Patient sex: M
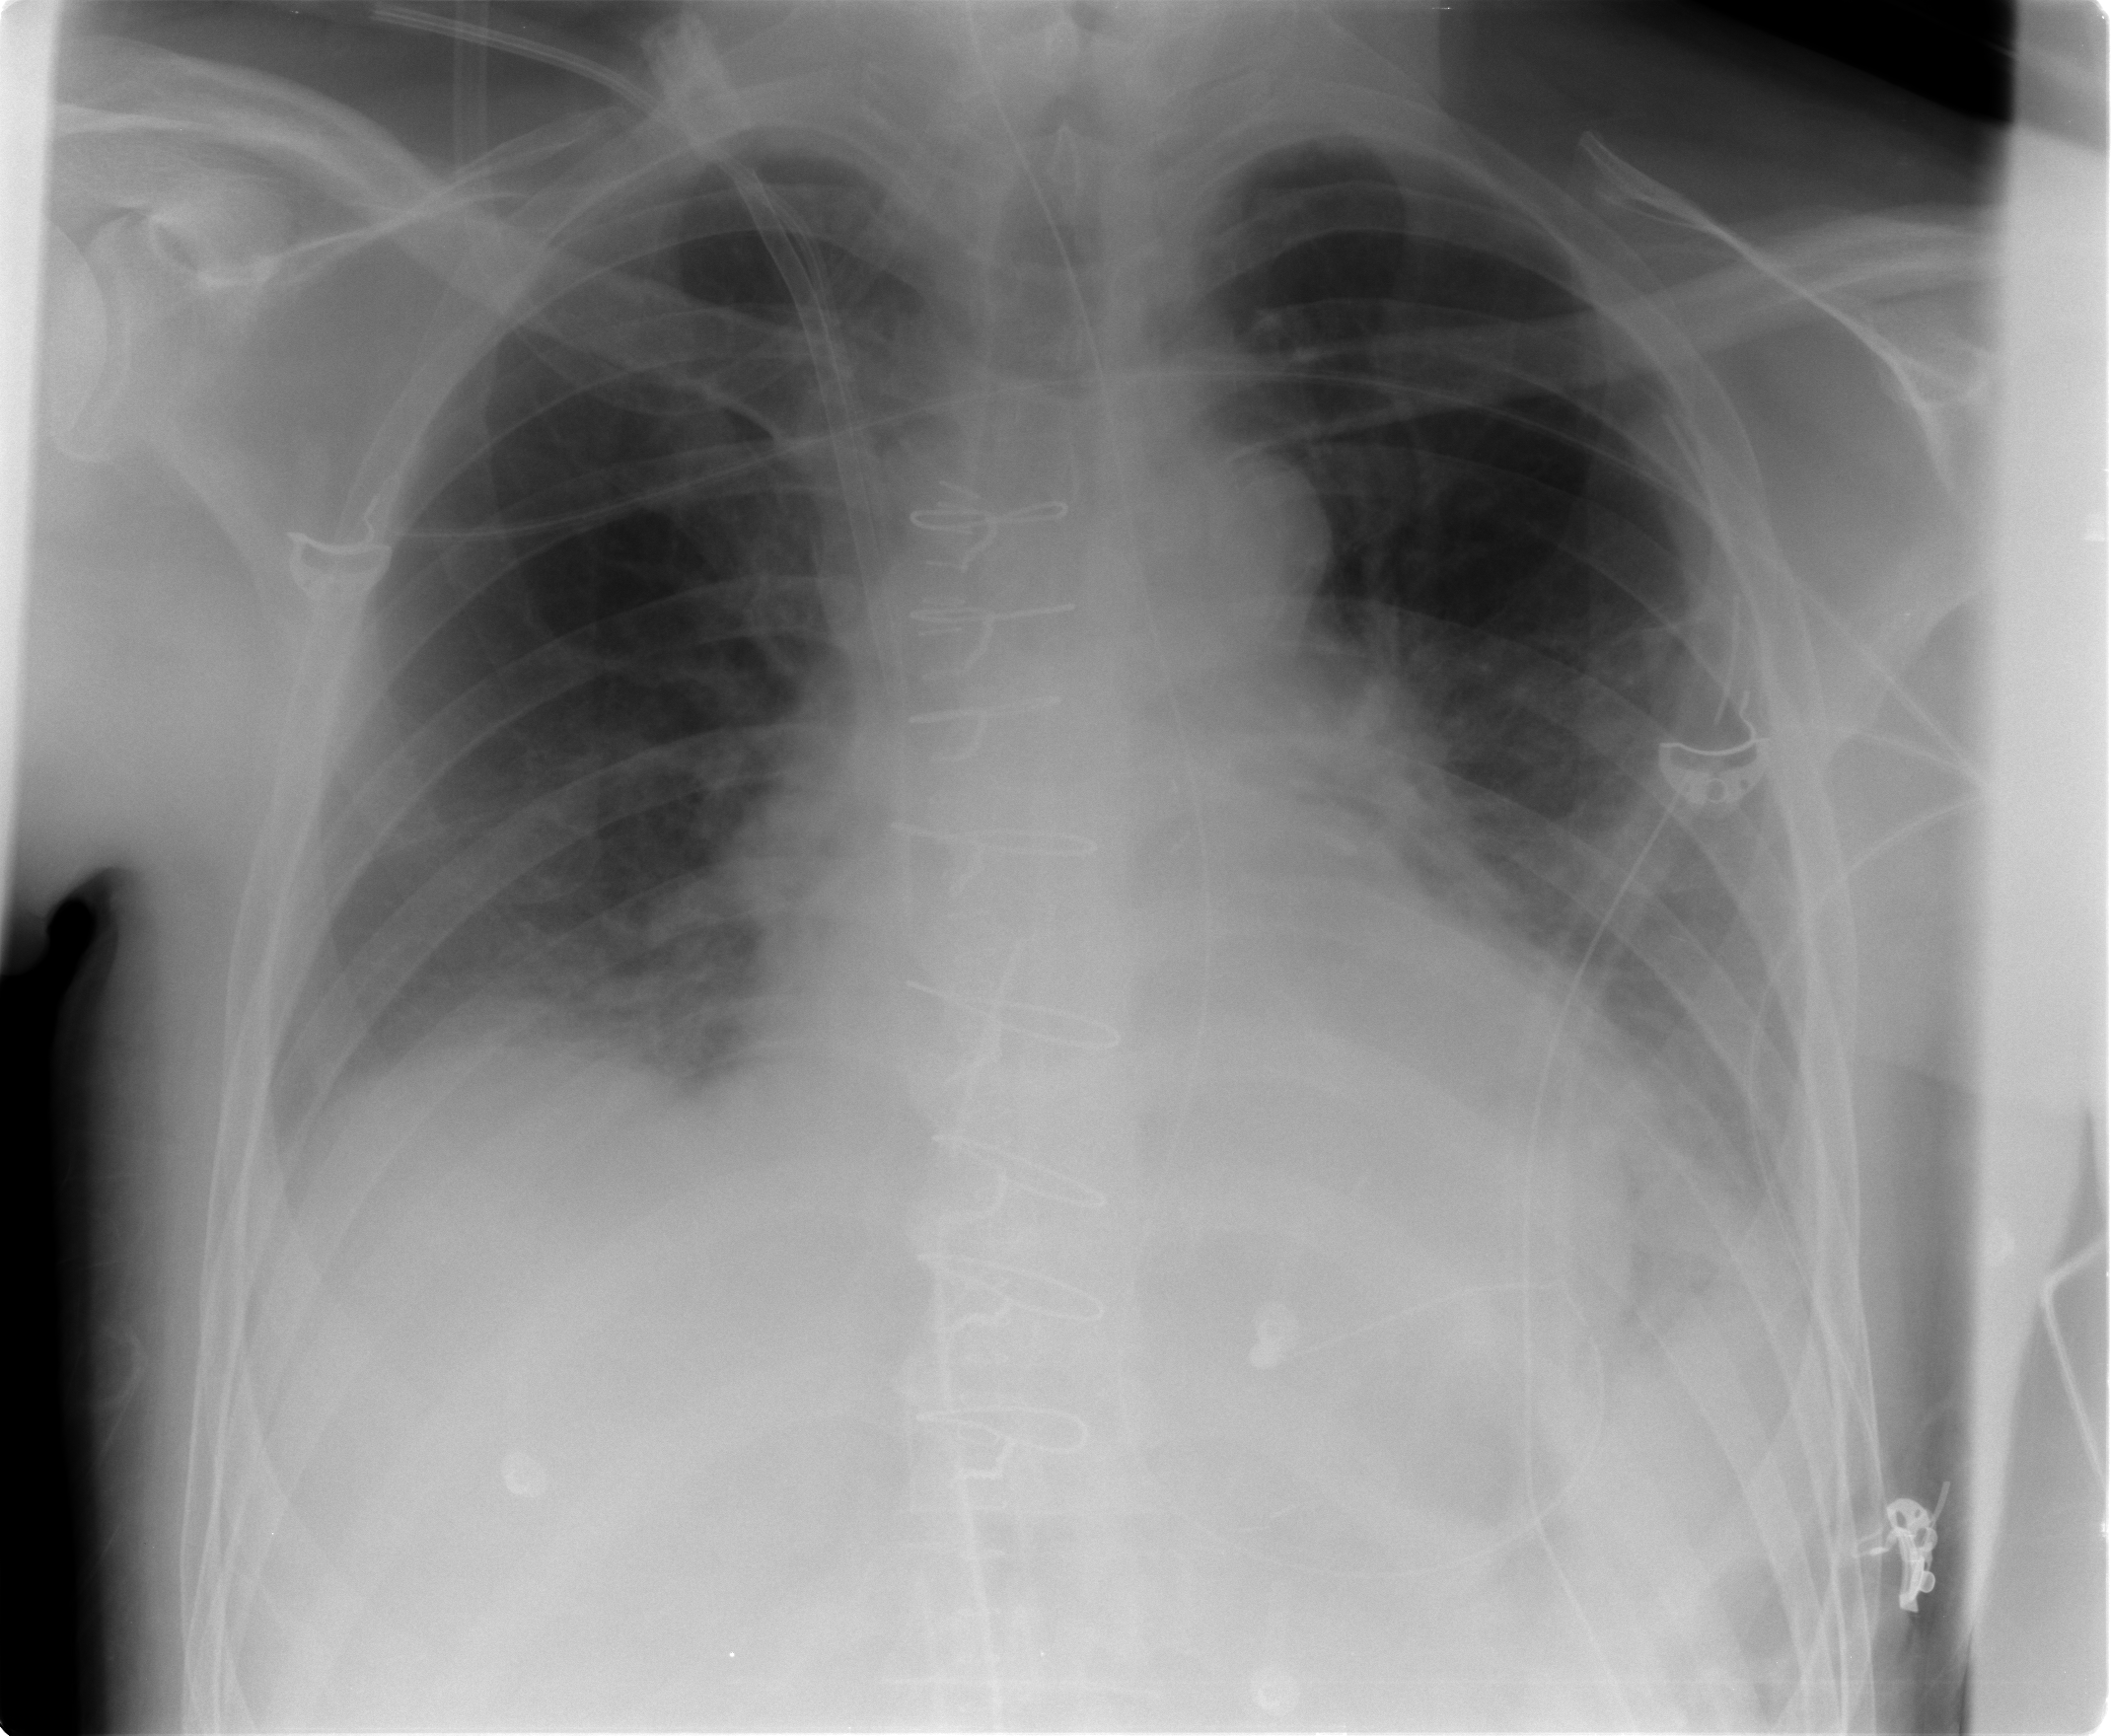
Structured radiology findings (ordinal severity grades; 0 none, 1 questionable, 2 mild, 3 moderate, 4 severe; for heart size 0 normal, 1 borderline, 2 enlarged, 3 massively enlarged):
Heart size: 1
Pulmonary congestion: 2
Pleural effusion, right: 2
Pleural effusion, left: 2
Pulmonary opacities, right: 0
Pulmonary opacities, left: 2
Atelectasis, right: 2
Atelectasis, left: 2